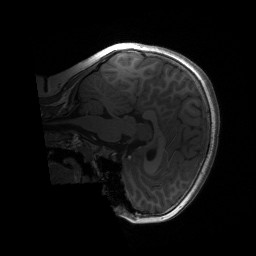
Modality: T1w
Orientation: sagittal
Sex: female
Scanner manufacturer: siemens
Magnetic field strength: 3 T
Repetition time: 1.9 s
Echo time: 0.00243 s